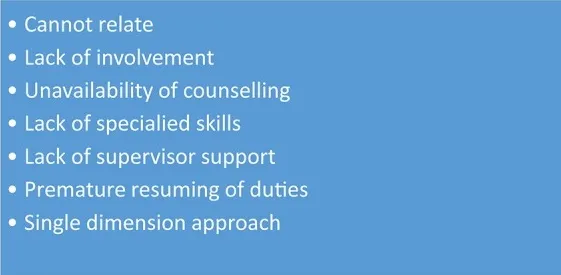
Psychological trauma management programs viewed as ineffective.
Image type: chart (chart)